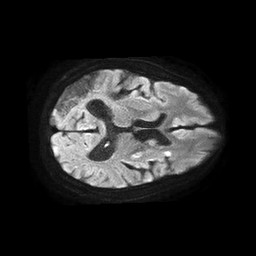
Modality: TRACE
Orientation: axial
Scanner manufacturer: philips
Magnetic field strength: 1.5 T
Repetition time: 4.6 s
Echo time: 0.09059 s